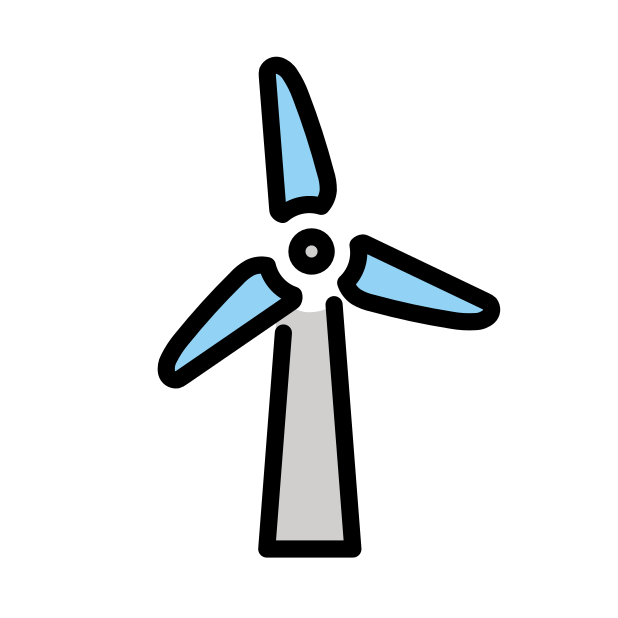
wind energy